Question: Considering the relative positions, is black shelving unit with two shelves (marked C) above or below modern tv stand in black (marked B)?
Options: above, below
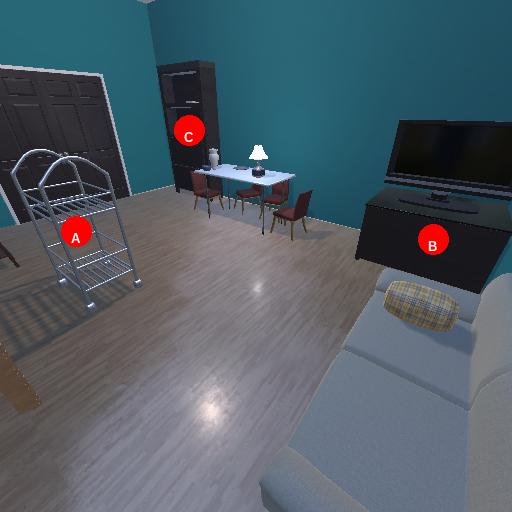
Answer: above